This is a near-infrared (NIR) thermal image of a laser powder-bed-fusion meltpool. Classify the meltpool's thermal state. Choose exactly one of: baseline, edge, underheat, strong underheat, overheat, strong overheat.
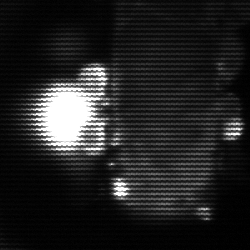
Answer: strong underheat